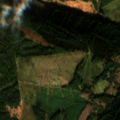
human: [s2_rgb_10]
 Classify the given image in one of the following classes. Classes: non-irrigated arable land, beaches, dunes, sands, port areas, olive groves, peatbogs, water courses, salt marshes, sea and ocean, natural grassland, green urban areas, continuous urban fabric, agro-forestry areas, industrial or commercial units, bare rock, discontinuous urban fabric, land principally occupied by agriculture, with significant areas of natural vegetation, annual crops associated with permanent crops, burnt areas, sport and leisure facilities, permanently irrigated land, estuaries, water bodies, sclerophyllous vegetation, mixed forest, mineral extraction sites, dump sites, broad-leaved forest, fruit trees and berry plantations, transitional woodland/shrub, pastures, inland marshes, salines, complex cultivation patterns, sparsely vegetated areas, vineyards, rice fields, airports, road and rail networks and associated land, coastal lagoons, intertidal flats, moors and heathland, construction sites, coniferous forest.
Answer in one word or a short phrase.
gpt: coniferous forest, transitional woodland/shrub